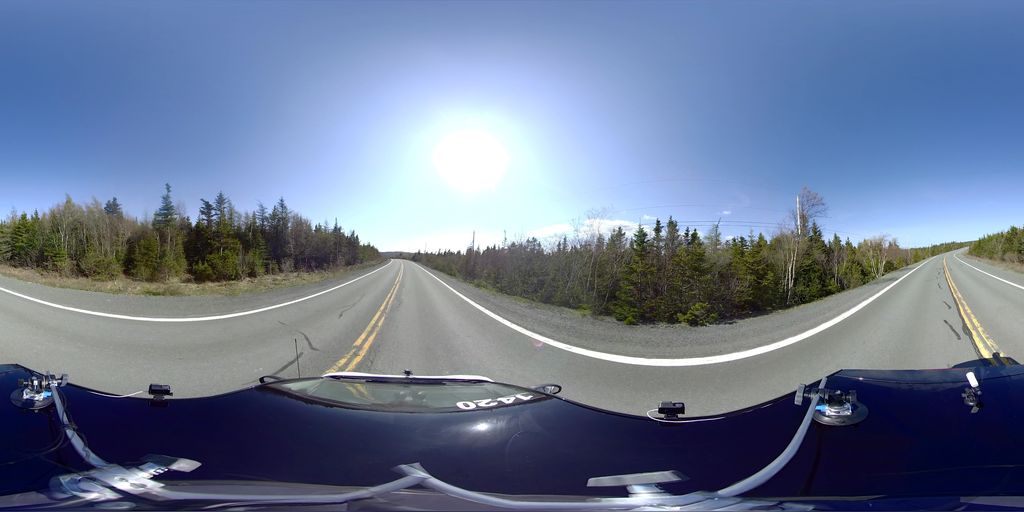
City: st_johns